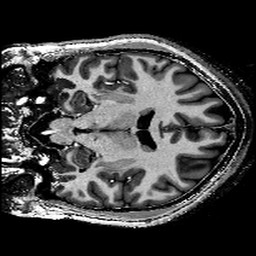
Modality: T1w
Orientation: coronal
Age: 30
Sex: male
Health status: healthy
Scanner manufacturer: siemens
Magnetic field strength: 9.4 T
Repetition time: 6 s
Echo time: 0.003 s